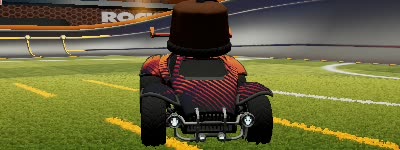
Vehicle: octane